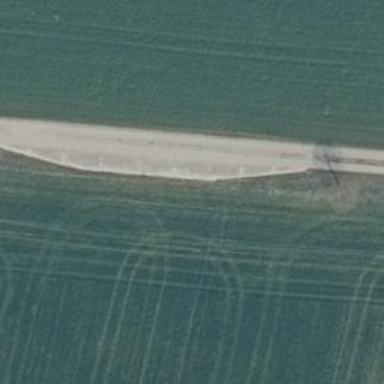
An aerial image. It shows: Passing place on the road.